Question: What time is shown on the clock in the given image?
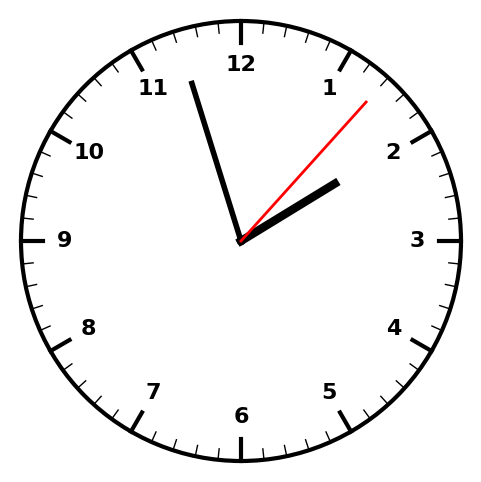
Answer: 01:57:07